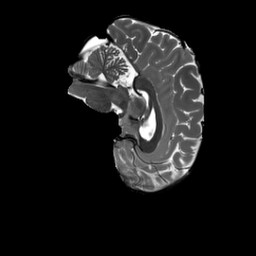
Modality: T2w
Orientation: sagittal
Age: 27
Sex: male
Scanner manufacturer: siemens
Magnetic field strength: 3 T
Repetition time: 3.2 s
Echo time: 0.566 s